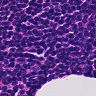
Metastatic tissue present: no